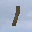
Label: 1